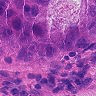
Metastatic tissue present: yes